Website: apple
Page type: customer-info-address
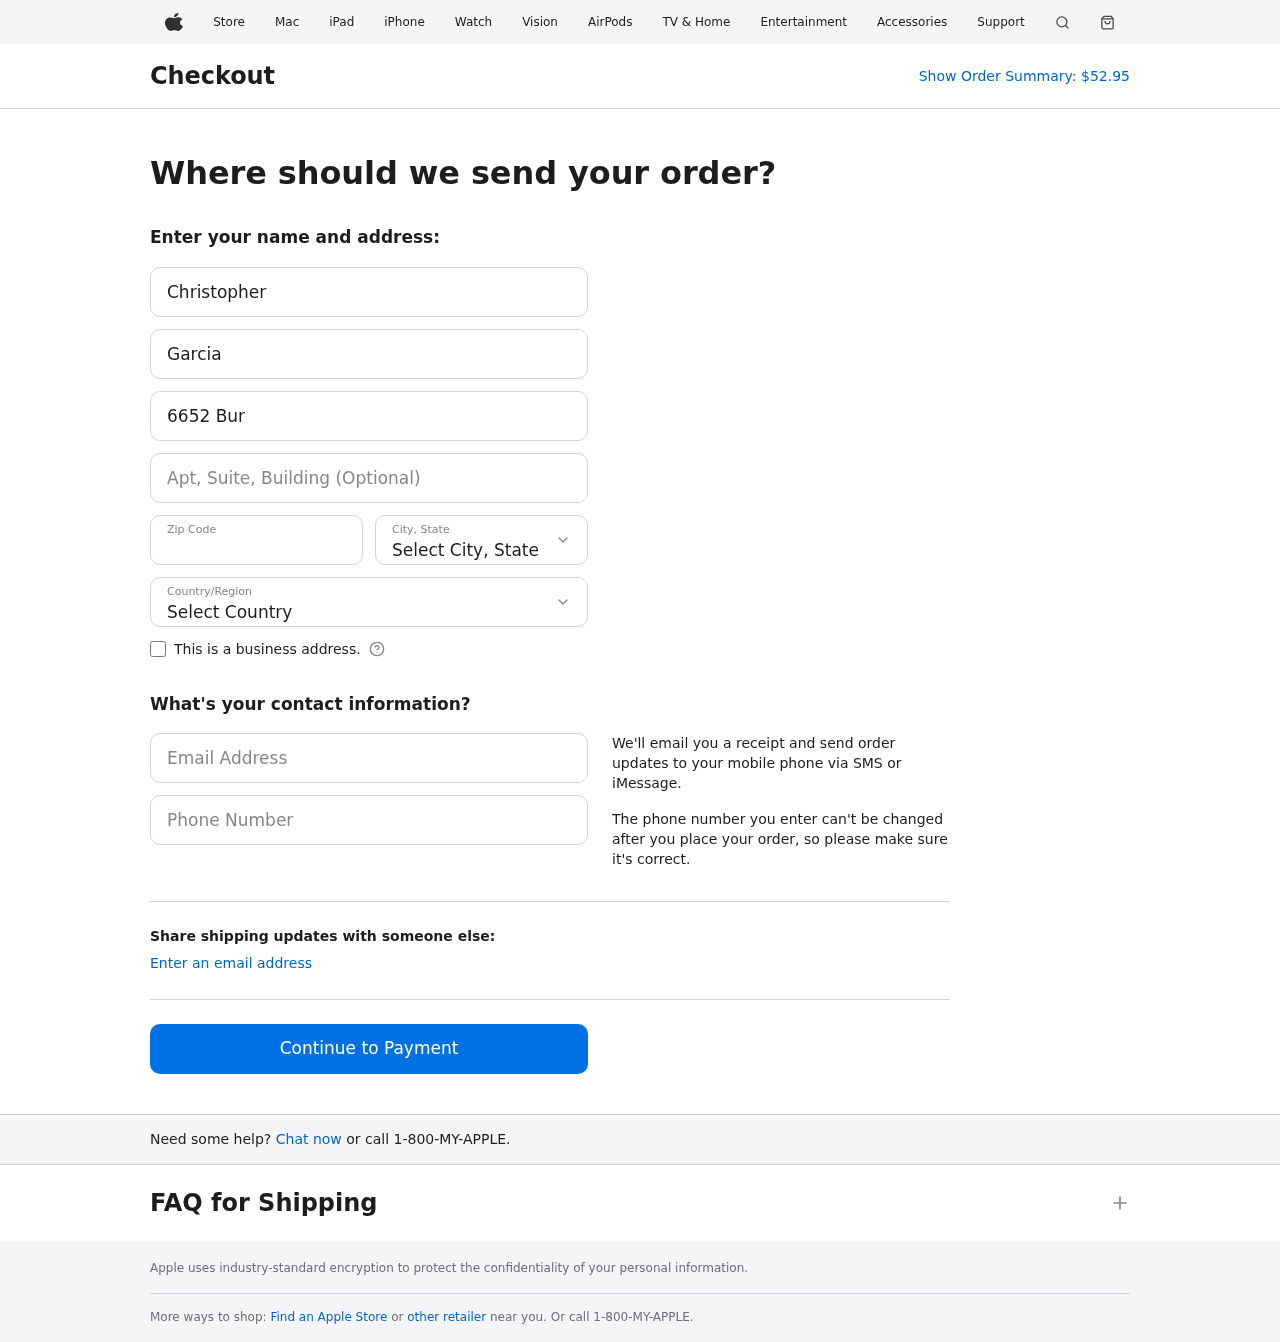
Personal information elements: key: PII_CITY_STATE
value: Carrollton, IN
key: PII_COUNTRY
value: United States
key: PII_EMAIL
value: christopher_garcia@yahoo.com
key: PII_FIRSTNAME
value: Christopher
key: PII_LASTNAME
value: Garcia
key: PII_PHONE
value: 2286114146
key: PII_POSTCODE
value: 88800
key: PII_STREET
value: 6652 Burns Spur
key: PII_STREET2
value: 587 Jeremy Court Apt. 182
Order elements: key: ORDER_TOTAL
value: $52.95